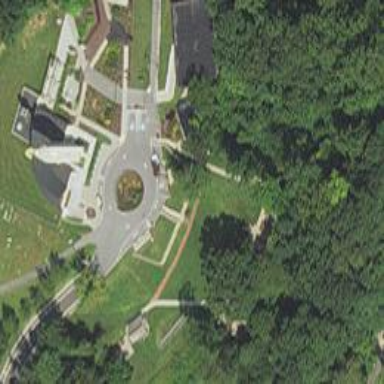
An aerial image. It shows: Historic wayside cross.